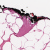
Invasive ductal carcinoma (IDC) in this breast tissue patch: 0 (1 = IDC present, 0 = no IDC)